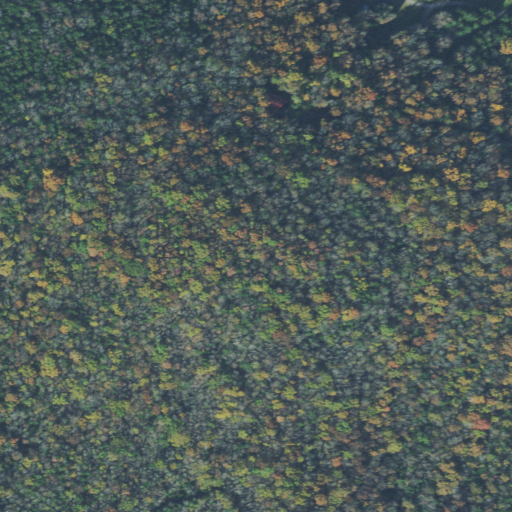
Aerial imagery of mountain in Tennessee named Wolf Hill containing mixed forest, deciduous forest, evergreen forest, and open development